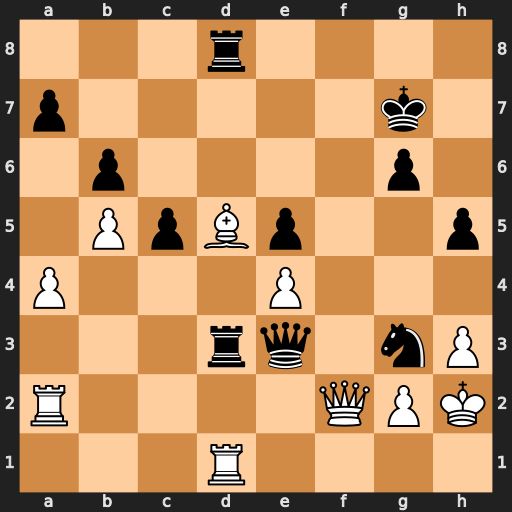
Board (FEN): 3r4/p5k1/1p4p1/1PpBp2p/P3P3/3rq1nP/R4QPK/3R4
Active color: w
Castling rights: -
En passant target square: -
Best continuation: Rxd3 Qxd3 Qxg3 Qxg3+ Kxg3